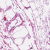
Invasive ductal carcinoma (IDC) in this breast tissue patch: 0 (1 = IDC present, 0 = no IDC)